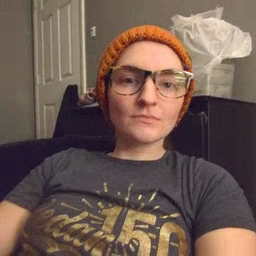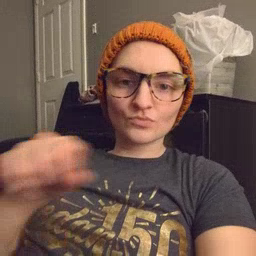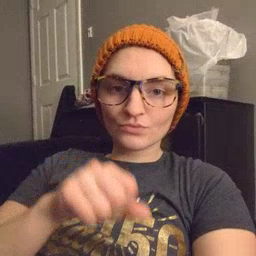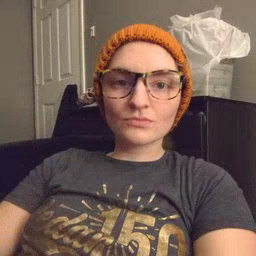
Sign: shoe